Question: Android Material Design button style is making button text to 'CAPITAL' letters. How can I get back the text with whatever cases (non-capital, capital) that I supply via string.xml?
'''
<Button
android:id="@+id/product_add_button"
style="?android:attr/buttonBarButtonStyle"
android:layout_width="0dp"
android:layout_height="wrap_content"
android:layout_weight="1"
android:gravity="center"
android:onClick="onAddItemButtonClick"
android:paddingLeft="@dimen/row_padding"
android:paddingRight="@dimen/row_padding"
android:text="@string/add_item"
android:textSize="18sp"
android:textColor="@color/blueberry" />
'''
string.xml
'''
<string name="add_item">Add Item</string>
'''

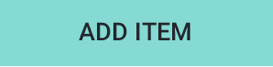
Answer: add:
'''
android:textAllCaps="false"
'''